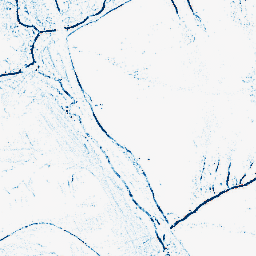
Category: morphological
Decomposition family: morphological_square
Decomposition parameters: operation: closing
size: 3
Upsampling method: sinc_hamming
Upsampling parameters: scale: 2
kernel_size: 16
Upsampling scale: 2